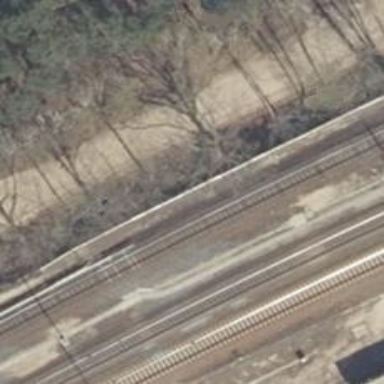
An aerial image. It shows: Railway signal.